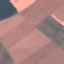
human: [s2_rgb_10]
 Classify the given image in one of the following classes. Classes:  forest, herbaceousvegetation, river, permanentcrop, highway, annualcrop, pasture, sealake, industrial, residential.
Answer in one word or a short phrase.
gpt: AnnualCrop